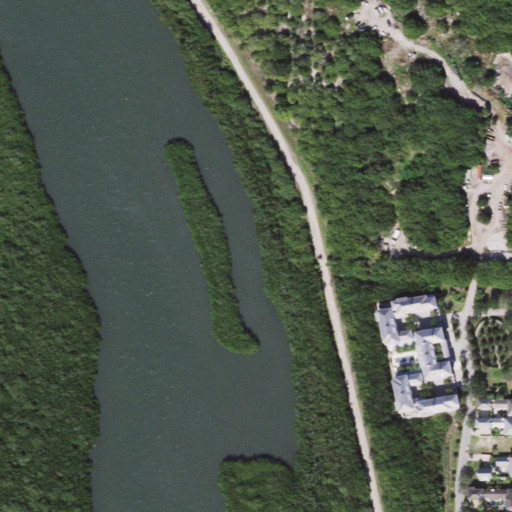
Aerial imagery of island in Florida named Snake Island containing open water, grassland, herbaceous wetlands, woody wetlands, open development, low intensity development, shrub, and medium intensity development